Field crop: maize
Growth stage: 2
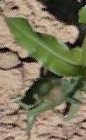
Species: maize